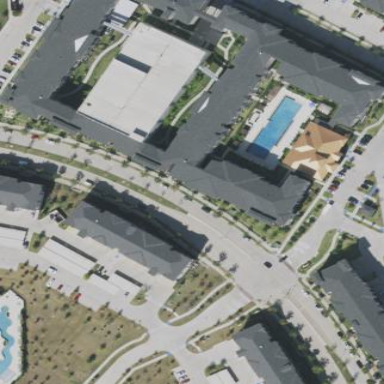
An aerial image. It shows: Residential area with apartments.